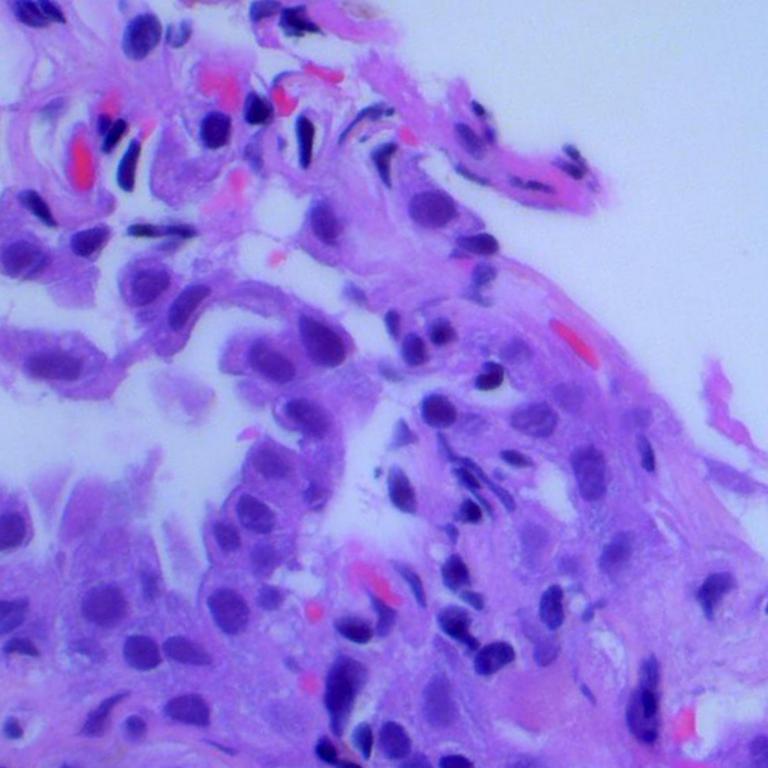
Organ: lung
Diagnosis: adenocarcinomas